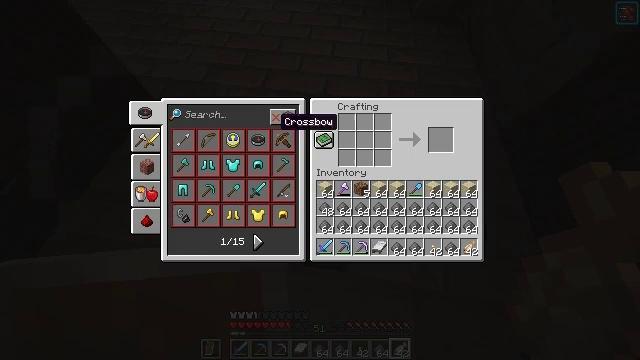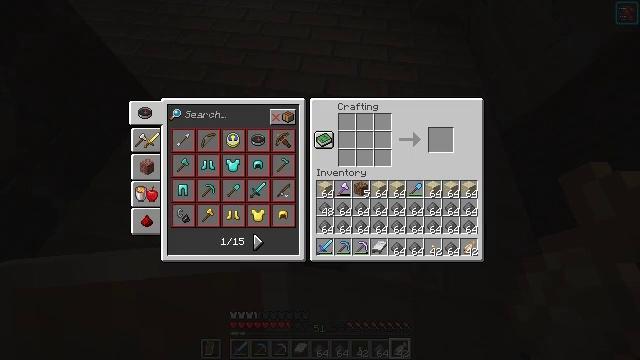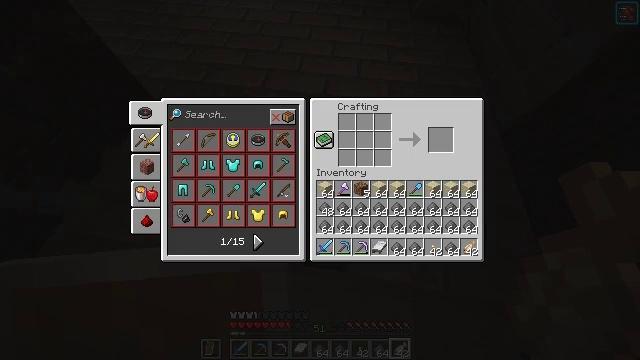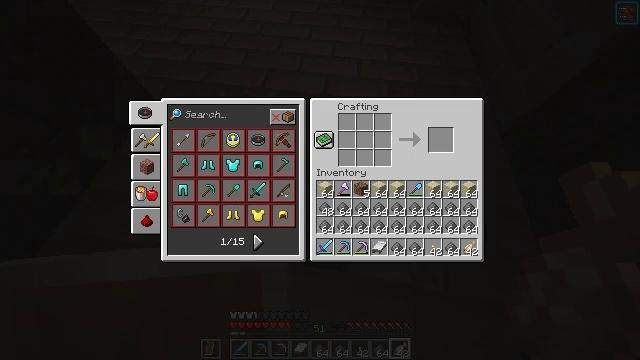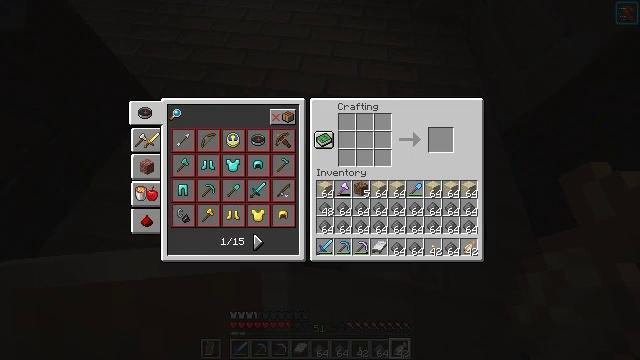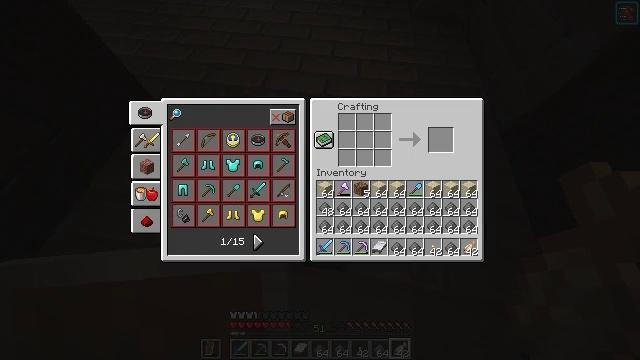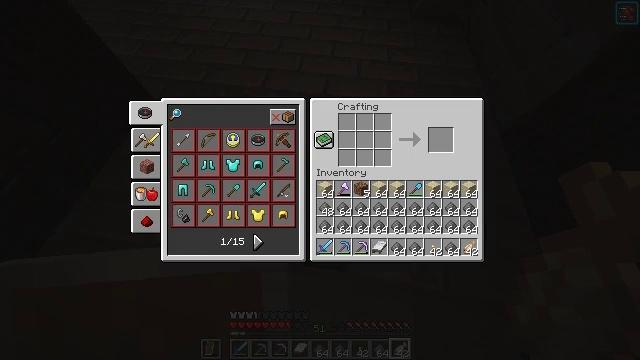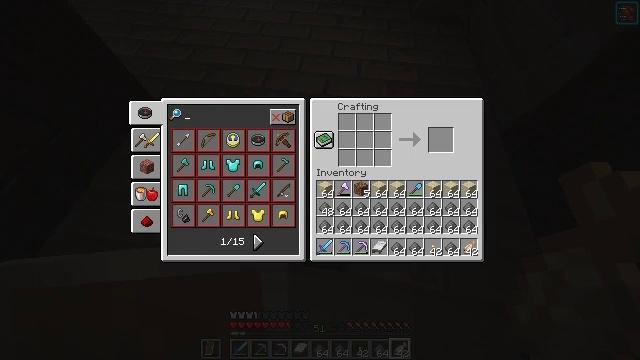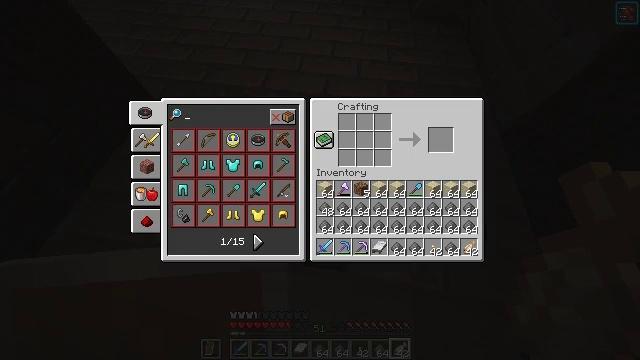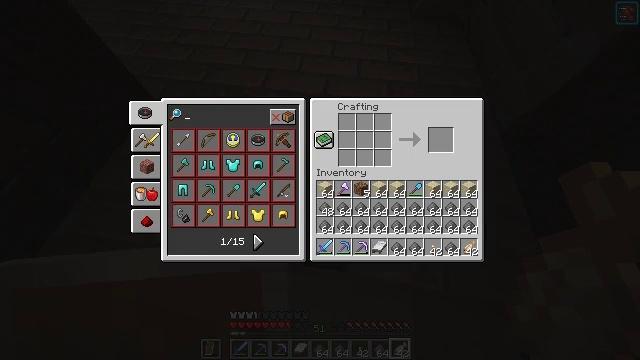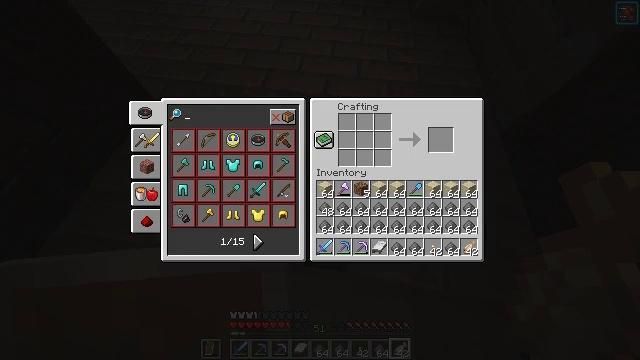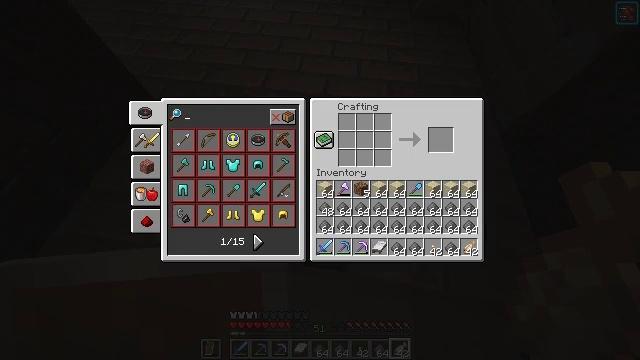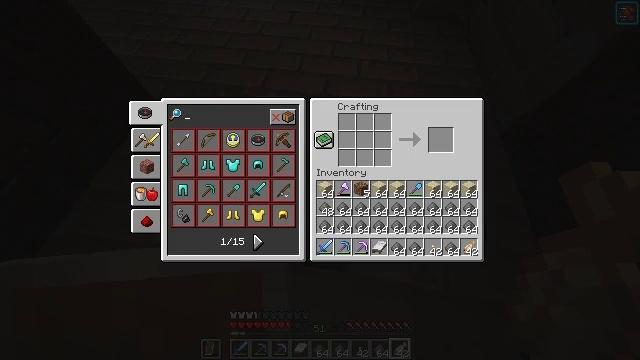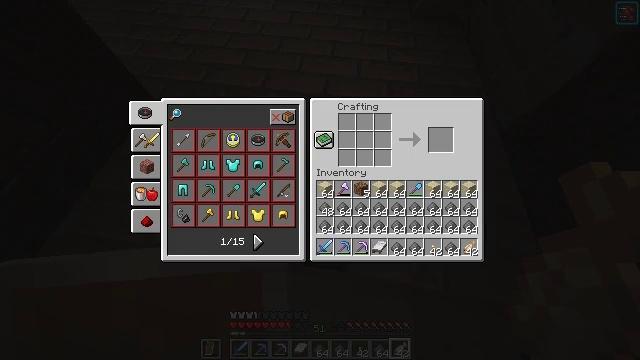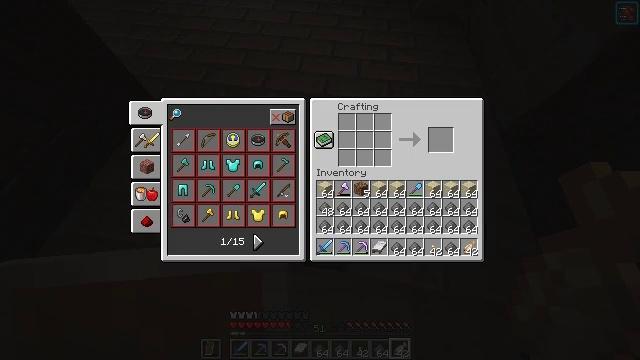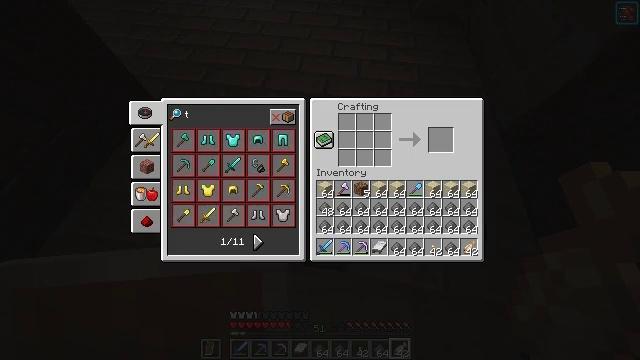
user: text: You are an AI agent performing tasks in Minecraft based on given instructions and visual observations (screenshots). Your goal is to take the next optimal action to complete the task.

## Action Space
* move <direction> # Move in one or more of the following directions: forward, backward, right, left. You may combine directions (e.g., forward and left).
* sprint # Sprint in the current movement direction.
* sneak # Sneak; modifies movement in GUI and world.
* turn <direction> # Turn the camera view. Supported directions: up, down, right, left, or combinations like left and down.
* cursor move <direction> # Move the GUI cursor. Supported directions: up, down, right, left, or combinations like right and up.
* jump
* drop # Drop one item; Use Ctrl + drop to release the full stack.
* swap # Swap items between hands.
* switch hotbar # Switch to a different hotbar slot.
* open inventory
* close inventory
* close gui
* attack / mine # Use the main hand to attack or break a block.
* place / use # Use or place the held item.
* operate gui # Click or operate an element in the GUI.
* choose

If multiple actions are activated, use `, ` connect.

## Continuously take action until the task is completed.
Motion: motion action
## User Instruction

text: Open a crafting table and craft the TNT.
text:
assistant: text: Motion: cursor move left
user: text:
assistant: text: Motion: cursor move left and up
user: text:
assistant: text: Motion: cursor move left
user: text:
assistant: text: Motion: operate gui
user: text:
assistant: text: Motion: operate gui
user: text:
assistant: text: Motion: no_op
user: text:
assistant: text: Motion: no_op
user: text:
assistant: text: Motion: no_op
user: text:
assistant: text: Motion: no_op
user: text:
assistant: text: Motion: no_op
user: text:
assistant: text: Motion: no_op
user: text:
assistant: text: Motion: no_op
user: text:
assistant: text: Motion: no_op
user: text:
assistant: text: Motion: no_op
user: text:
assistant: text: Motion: no_op
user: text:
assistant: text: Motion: no_op
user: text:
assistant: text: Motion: no_op
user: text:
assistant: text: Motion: no_op
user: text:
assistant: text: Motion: no_op
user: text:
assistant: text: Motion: no_op
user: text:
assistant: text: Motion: no_op
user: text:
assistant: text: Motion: no_op
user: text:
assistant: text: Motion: no_op
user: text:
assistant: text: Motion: cursor move down
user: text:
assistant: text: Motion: cursor move down
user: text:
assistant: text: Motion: no_op
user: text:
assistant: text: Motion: no_op
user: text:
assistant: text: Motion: no_op
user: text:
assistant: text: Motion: no_op
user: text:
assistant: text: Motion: sneak